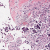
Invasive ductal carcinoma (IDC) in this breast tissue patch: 1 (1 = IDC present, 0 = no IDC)